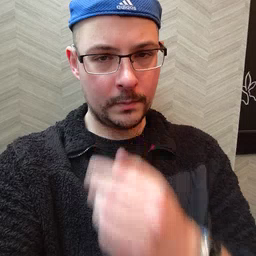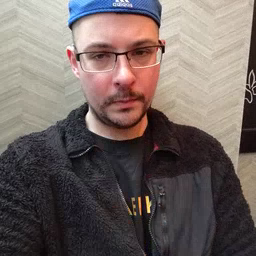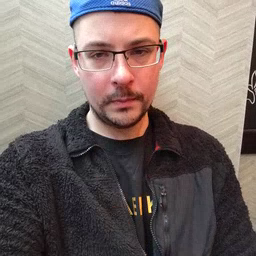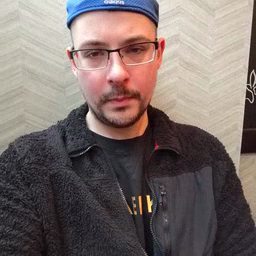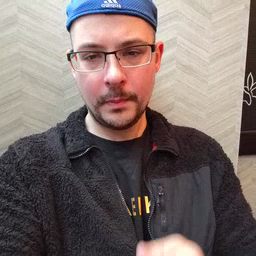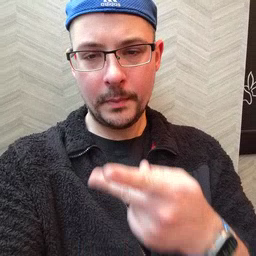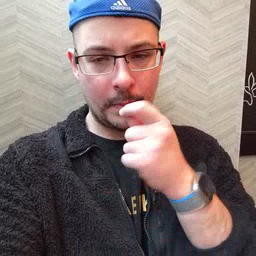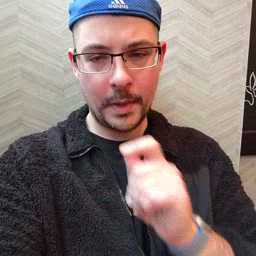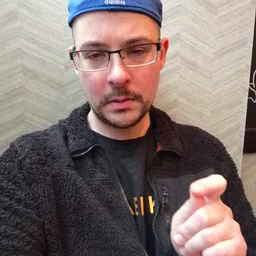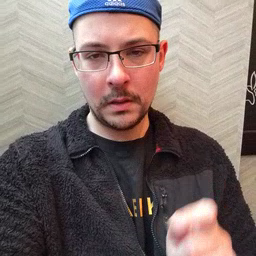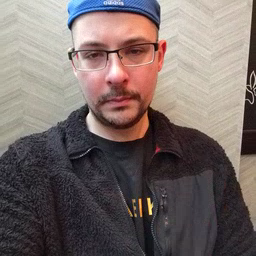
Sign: pencil